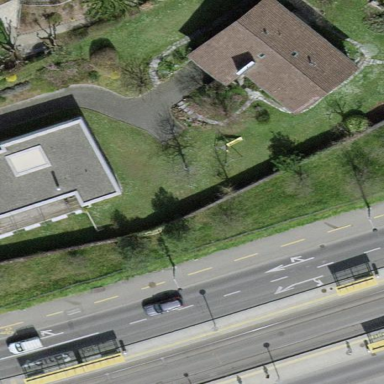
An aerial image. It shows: Garden enclosed by fence.